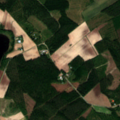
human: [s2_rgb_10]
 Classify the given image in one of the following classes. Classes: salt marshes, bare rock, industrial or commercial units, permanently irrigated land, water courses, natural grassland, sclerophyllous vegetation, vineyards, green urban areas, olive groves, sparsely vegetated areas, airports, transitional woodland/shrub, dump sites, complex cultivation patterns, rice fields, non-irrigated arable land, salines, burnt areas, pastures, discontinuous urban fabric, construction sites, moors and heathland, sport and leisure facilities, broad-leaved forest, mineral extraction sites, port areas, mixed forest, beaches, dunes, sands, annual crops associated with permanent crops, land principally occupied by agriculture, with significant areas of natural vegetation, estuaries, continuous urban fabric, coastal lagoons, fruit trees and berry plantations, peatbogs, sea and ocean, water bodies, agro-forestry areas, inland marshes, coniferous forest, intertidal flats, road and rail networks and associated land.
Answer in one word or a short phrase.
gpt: land principally occupied by agriculture, with significant areas of natural vegetation, coniferous forest, mixed forest